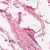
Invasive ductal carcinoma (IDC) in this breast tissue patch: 0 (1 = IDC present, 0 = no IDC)